Question: I am using Pandoc to generate markdown->DOCX documents with a lot of tables but would like better control over the layout.
I am now trying to output markdown->PDF as well, but have run into problems with table output.
In DOCX, long rows with text are simply broken up into multiple lines. In the PDF document this does not happen; a row is always a single line that do not wrap at the right margin but continue outside of the page. Normal paragraph text flows according to the right margin, so the problem is probably not the page size.
Example Markdown:
'''
This is text that flows according to the page limits. This is text that flows according to the page limits. This is text that flows according to the page limits.
This is text that flows according to the page limits. This is text that flows according to the page limits.
| Version | Date | Comment |
|--------:|-------|---------|
| 1.0.0 | 07.04.2014 | This is a table row that does not flow with the page limits. This is a table row that does not flow with the page limits. |
| 2.0.0 | 07.04.2014 | This is a table row that does not flow with the page limits. This is a table row that does not flow with the page limits. |
This is text that flows according to the page limits. This is text that flows according to the page limits. This is text that flows according to the page limits.
This is text that flows according to the page limits. This is text that flows according to the page limits.
'''
Resulting PDF

How do I enable line-wrapping in PDF tables?
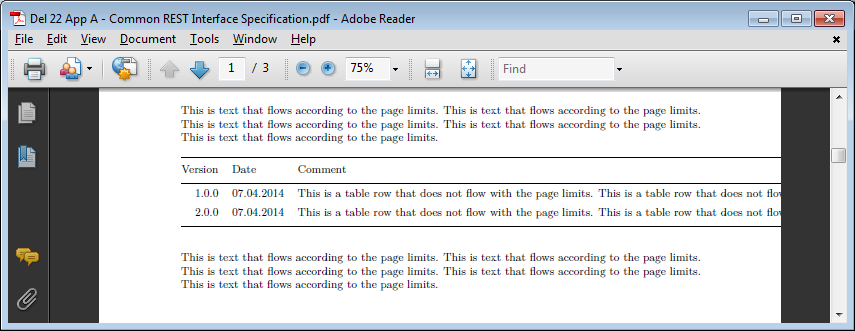
Answer: Pipe tables don't wrap in LaTeX/PDF output. Use multiline or grid tables, as described in the <URL>. This will also give you control over relative widths of columns.